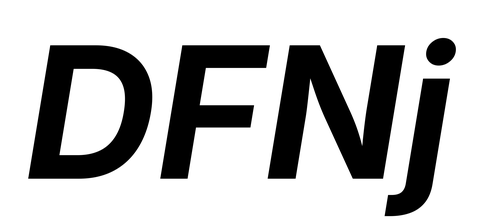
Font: Inter-Italic_Bold_Italic